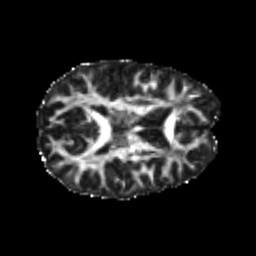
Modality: FA
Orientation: axial
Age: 22
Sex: female
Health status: healthy
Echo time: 0.074 s